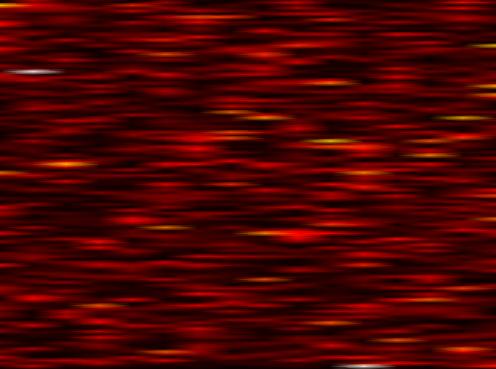
Label: FOFDM